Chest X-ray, PA view. Patient: 66 years old, sex M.
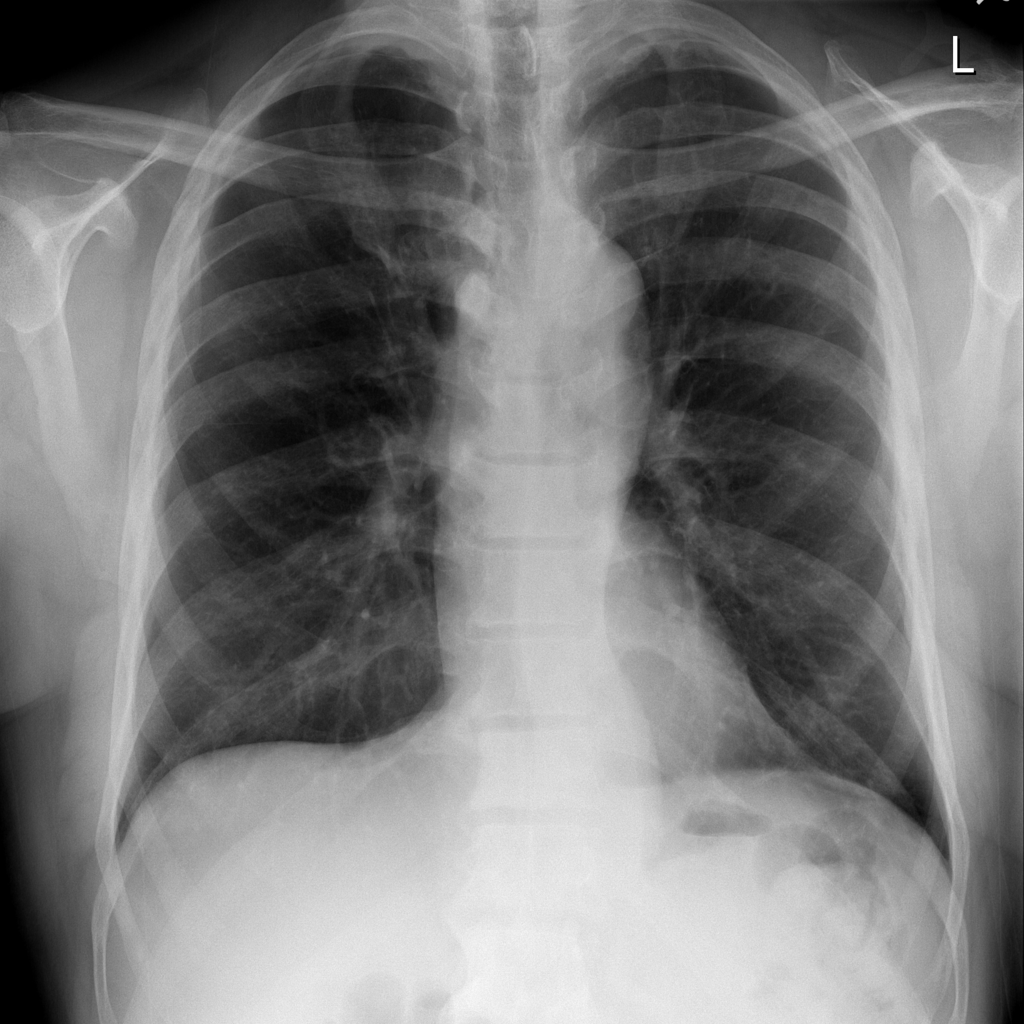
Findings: Infiltration, Pleural_Thickening